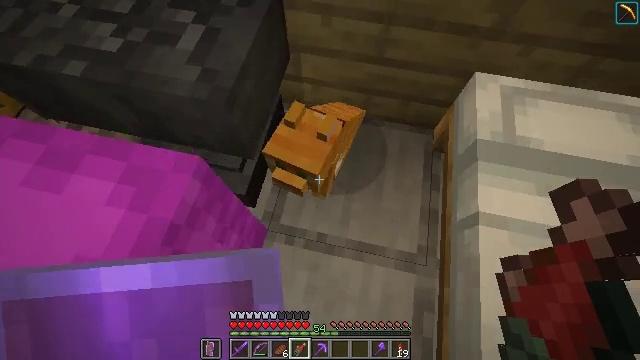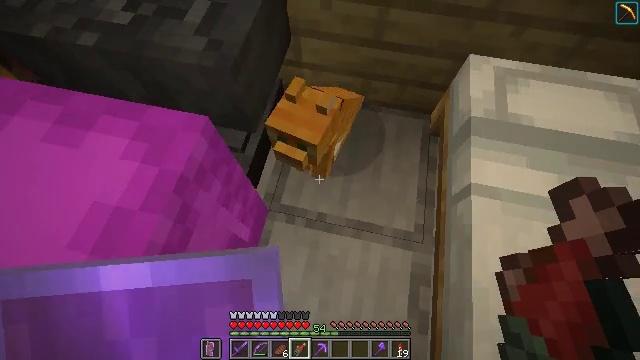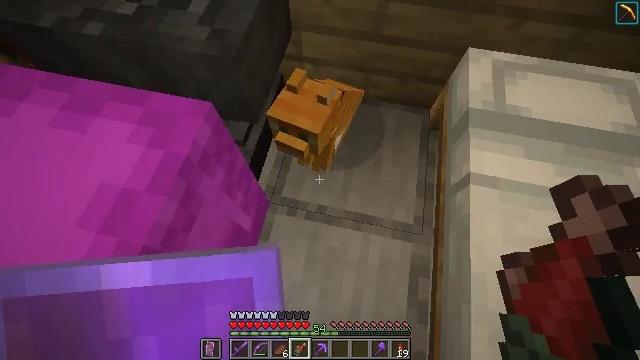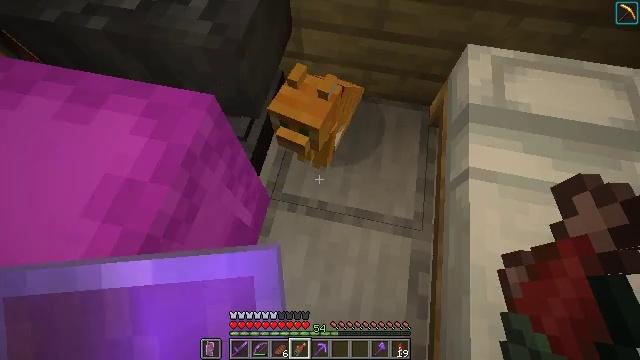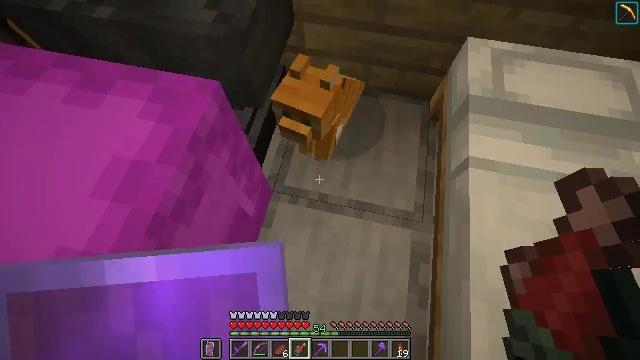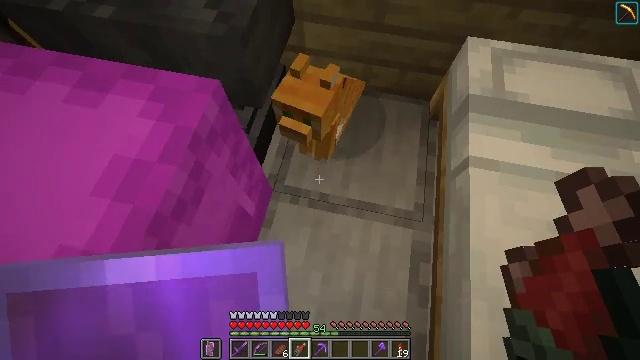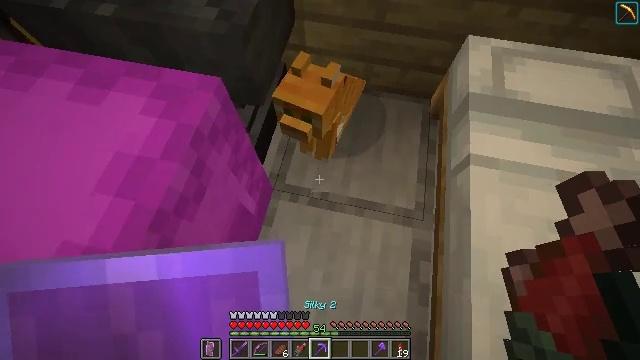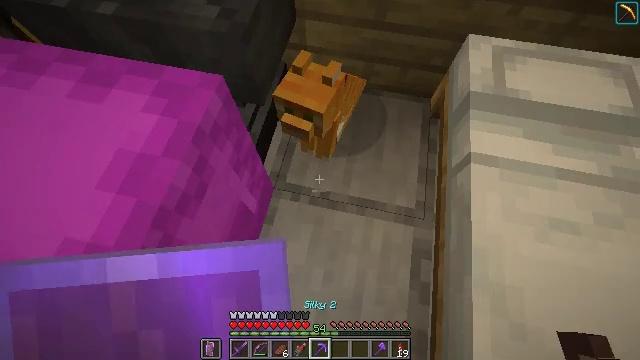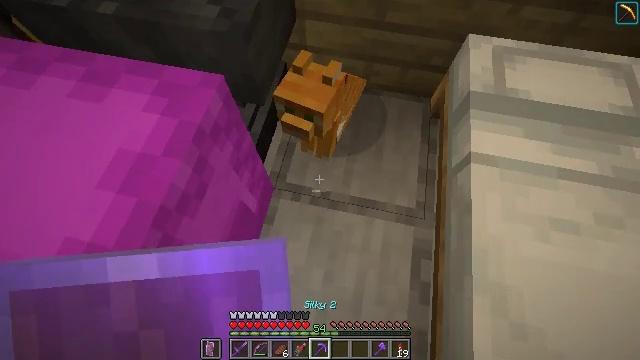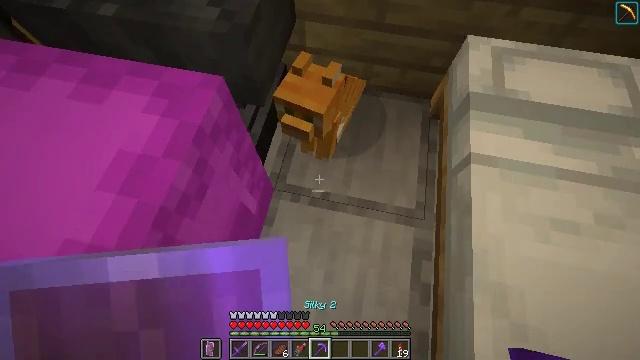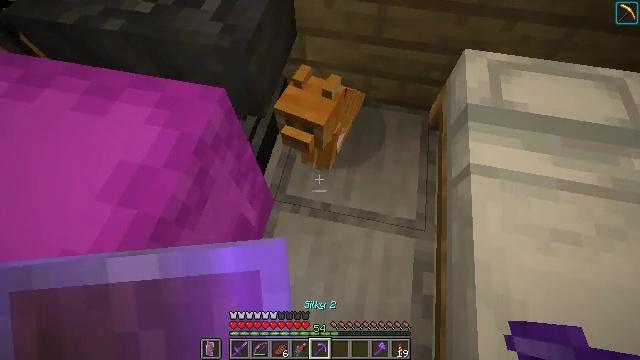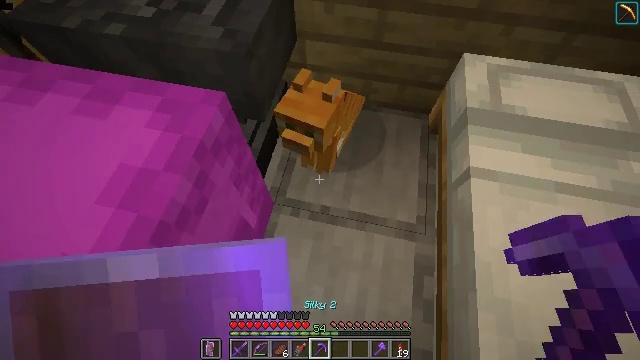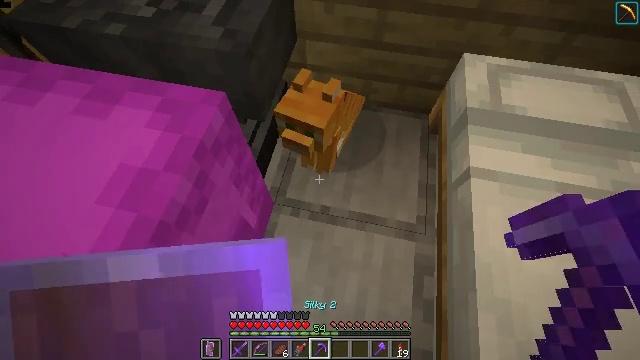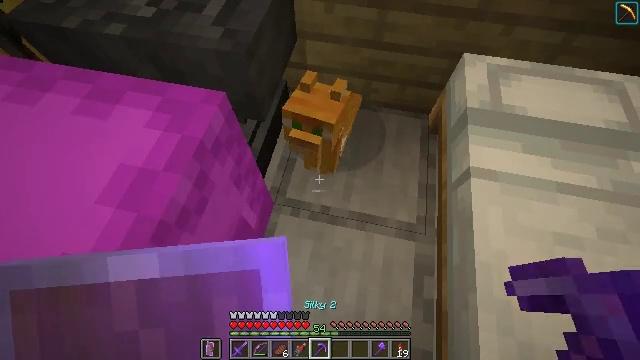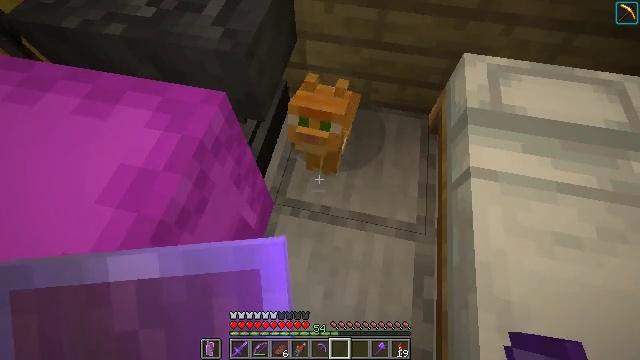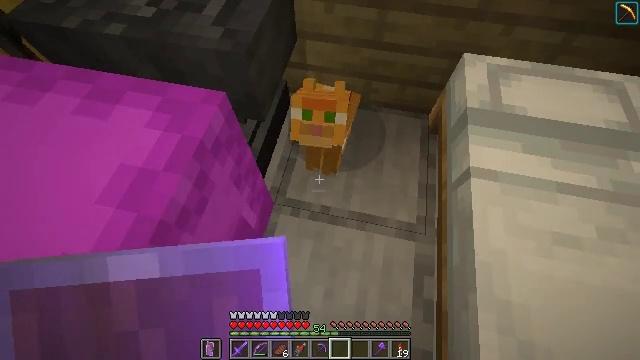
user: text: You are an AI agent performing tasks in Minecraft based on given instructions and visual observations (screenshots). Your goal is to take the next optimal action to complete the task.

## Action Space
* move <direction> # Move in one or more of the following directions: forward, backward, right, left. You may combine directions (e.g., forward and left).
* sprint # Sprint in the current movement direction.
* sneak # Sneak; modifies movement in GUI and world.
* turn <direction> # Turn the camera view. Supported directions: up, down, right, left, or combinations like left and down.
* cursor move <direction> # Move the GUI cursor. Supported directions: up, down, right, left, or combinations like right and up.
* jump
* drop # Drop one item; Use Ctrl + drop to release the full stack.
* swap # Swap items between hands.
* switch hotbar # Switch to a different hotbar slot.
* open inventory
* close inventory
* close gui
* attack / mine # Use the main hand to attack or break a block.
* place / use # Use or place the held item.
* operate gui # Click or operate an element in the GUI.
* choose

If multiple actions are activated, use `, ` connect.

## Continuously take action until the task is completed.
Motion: motion action
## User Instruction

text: Collect the brown shulker box for storage.
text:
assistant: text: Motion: no_op
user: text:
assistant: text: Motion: no_op
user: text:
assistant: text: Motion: no_op
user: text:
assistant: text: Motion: no_op
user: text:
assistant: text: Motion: no_op
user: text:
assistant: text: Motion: no_op
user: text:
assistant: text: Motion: no_op
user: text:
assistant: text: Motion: no_op
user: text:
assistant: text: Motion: no_op
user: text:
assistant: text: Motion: turn up
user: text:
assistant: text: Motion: no_op
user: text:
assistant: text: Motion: no_op
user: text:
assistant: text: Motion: no_op
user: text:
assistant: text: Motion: no_op
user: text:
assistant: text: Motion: no_op
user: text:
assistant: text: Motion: turn up
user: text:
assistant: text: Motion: turn up
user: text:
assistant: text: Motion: turn up
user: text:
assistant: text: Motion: turn up
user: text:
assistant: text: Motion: no_op
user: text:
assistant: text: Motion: no_op
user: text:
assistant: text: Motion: no_op
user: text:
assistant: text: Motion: no_op
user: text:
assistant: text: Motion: use / place
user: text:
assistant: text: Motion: use / place
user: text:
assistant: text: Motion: use / place
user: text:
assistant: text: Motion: no_op
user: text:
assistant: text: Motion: no_op
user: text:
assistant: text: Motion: no_op
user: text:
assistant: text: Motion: no_op